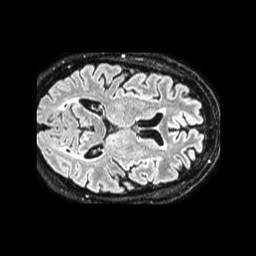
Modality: FLAIR
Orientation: axial
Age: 63
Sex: male
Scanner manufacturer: philips
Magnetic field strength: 1.5 T
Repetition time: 4.8 s
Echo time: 0.3383 s